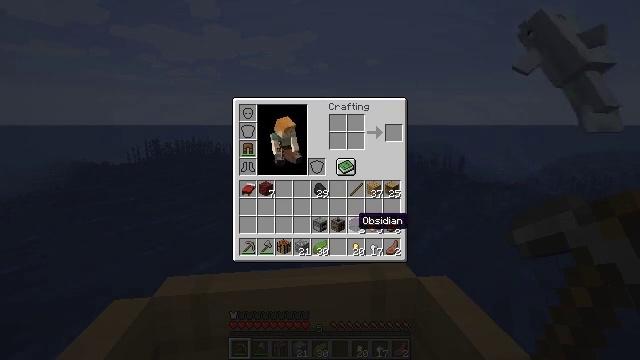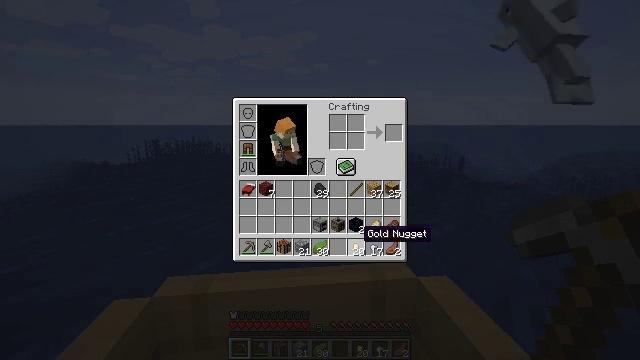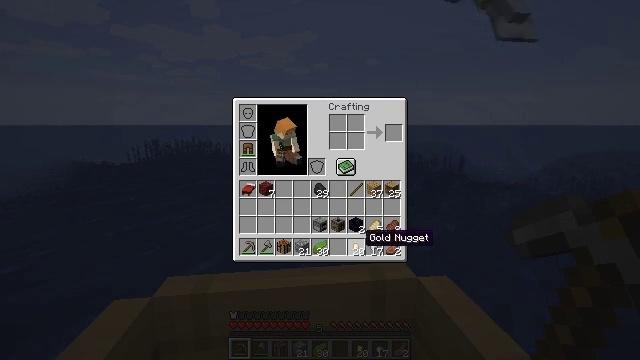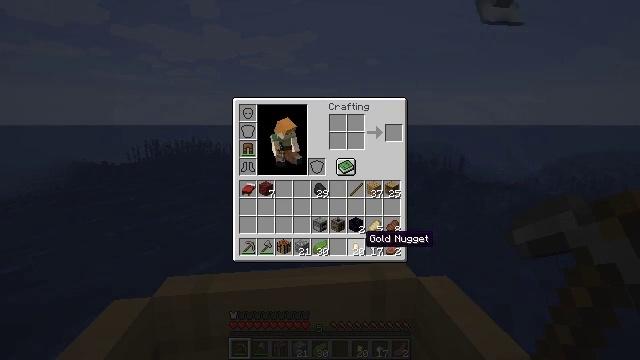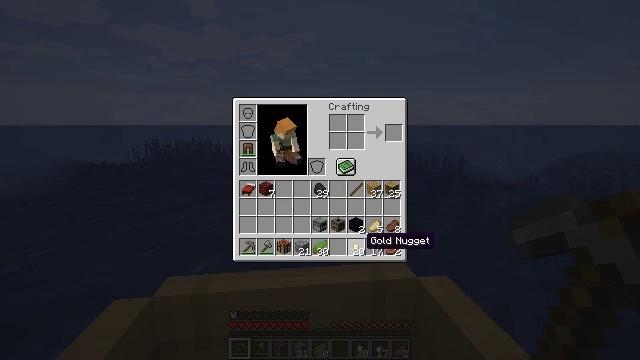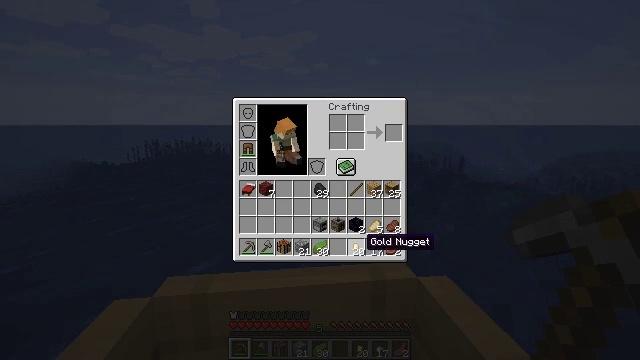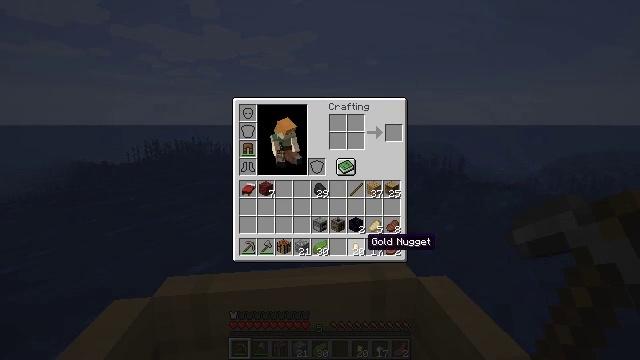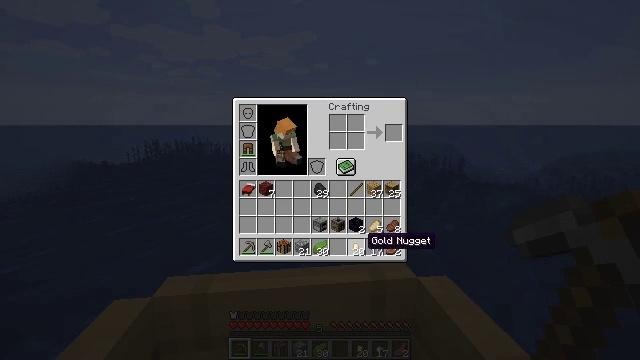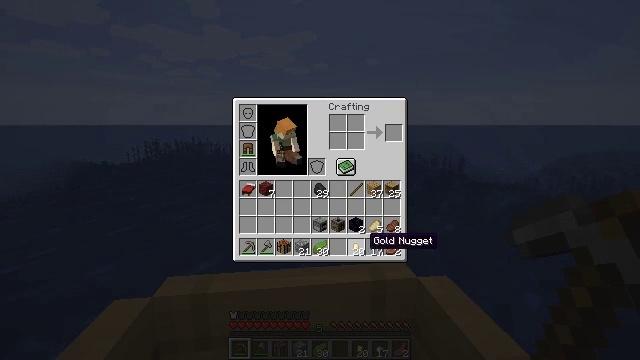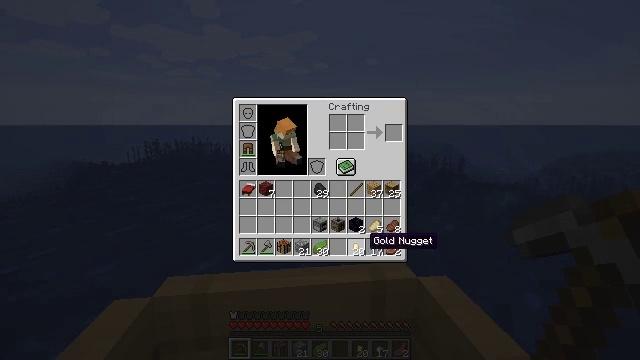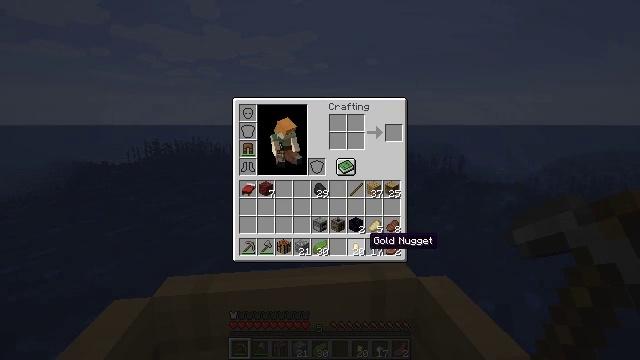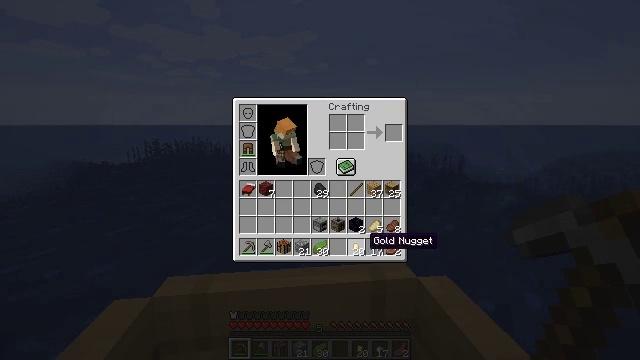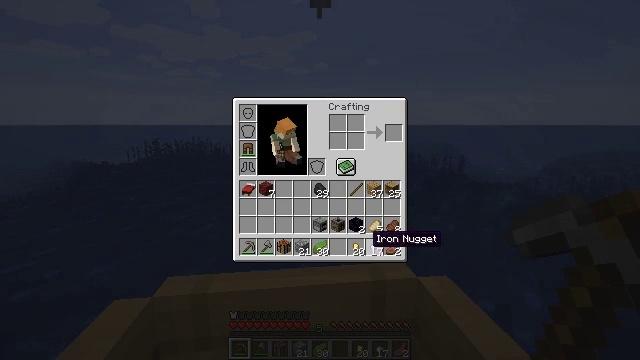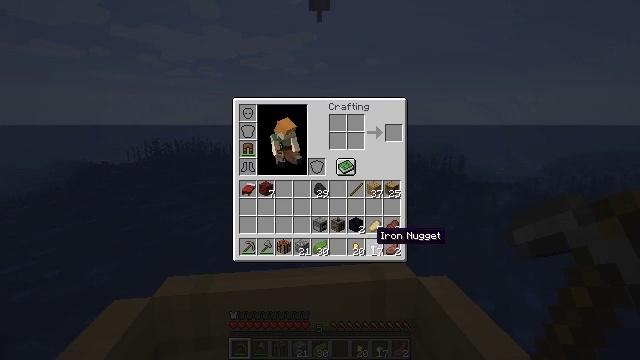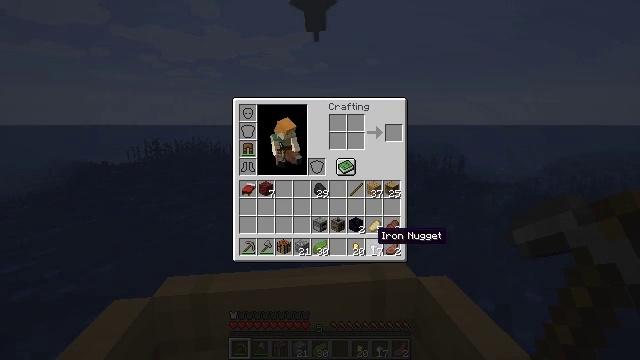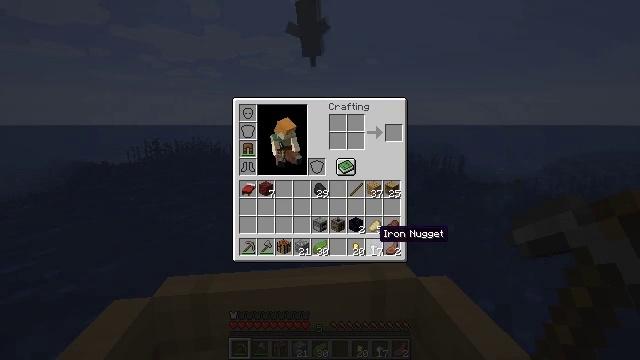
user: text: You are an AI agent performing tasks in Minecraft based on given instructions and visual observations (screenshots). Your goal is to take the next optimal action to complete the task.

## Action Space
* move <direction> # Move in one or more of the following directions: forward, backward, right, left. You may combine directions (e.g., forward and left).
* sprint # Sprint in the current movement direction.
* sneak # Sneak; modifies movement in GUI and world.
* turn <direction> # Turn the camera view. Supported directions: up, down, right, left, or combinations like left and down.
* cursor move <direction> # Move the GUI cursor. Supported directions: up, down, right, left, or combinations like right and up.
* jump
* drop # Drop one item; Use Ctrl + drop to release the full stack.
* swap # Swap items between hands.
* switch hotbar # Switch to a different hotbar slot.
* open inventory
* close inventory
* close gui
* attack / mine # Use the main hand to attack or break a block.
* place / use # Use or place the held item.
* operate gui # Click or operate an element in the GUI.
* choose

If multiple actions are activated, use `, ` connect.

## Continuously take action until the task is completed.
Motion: motion action
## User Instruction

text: Drop kelp from the inventory.
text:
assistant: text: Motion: cursor move down
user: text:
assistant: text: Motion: no_op
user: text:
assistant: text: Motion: no_op
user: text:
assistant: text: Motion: no_op
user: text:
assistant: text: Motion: no_op
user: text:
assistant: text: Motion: no_op
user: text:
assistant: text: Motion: no_op
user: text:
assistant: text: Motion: no_op
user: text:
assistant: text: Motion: no_op
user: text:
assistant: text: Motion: no_op
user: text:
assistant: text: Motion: no_op
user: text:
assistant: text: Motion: no_op
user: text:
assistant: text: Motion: no_op
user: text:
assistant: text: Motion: no_op
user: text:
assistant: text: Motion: no_op
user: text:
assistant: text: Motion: no_op
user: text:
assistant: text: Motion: no_op
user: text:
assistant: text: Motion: no_op
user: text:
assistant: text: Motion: no_op
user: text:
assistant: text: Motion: no_op
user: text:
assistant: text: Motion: no_op
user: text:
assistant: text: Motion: no_op
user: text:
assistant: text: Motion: no_op
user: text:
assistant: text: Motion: no_op
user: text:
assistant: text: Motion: no_op
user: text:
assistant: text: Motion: no_op
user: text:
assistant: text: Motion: no_op
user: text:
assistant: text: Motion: no_op
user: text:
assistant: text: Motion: no_op
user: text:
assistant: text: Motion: no_op